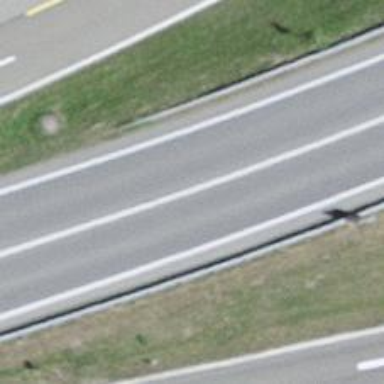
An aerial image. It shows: Primary road with asphalt surface.